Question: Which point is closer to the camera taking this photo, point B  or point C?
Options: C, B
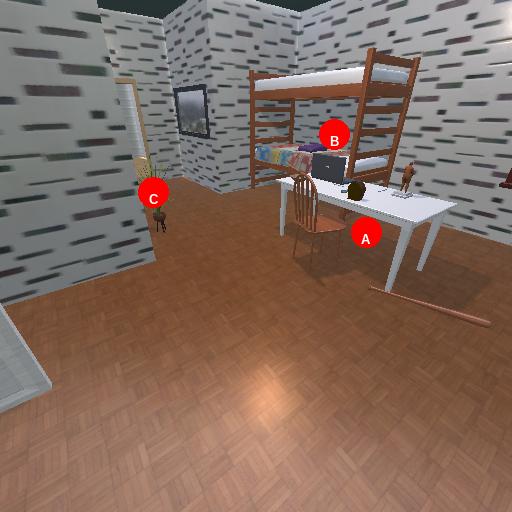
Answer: C